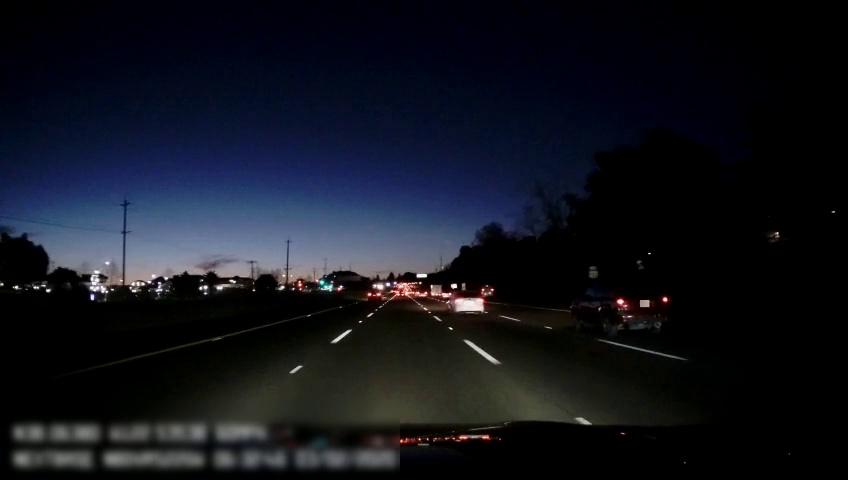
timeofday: Night
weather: Other
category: Drivable Space
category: Vehicles | SUV
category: Vehicles | SUV
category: Vehicles | Car
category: Vehicles | Car
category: Vehicles | Other LV
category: Lanes | Alternate Lane
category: Lanes | Current Lane
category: Lanes | Current Lane
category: Lanes | Alternate Lane
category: Lanes | Alternate Lane